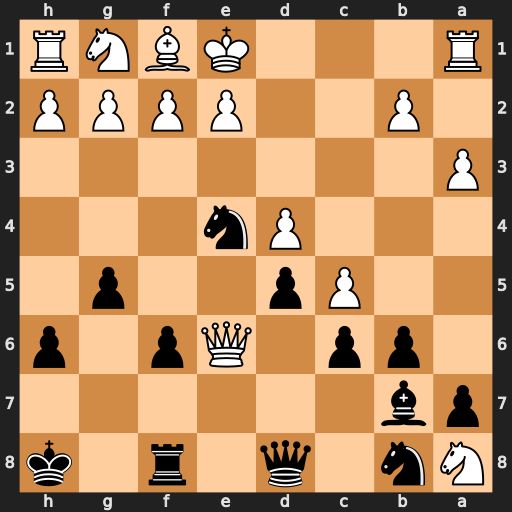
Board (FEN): Nn1q1r1k/pb6/1pp1Qp1p/2Pp2p1/3Pn3/P7/1P2PPPP/R3KBNR
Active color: b
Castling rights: KQ
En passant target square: -
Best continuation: Bc8 Qxc8 Qxc8